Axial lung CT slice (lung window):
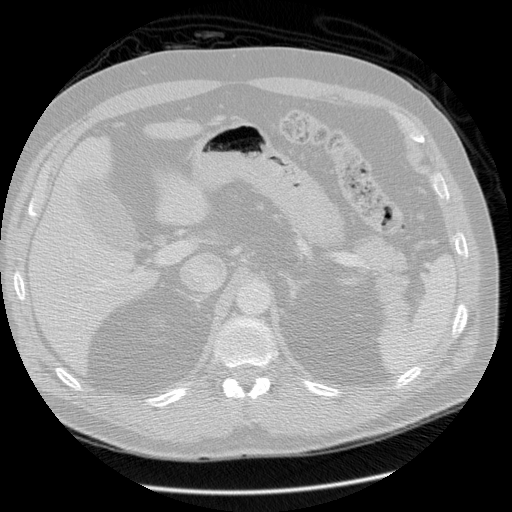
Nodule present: no